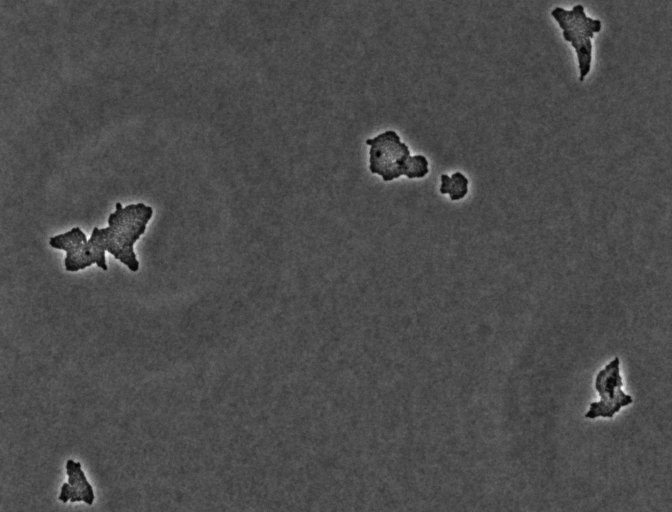
Phase contrast microscopy, 20x objective, 3 h incubation